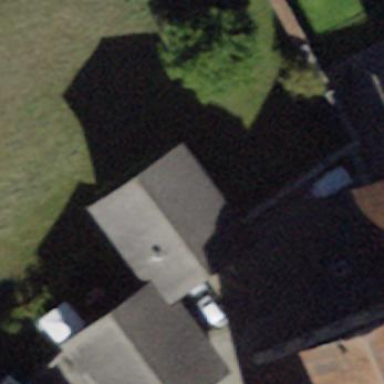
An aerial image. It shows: Group of garages.